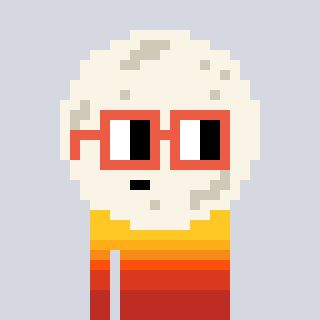
a pixel art character with square orange glasses, a moon-shaped head and a foggrey-colored body on a cool background